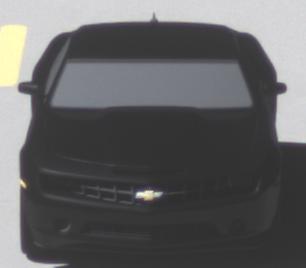
Make: Chevrolet
Model: Camaro Cabriolet 6.2 V8
Detailed model: Camaro (V) Coupé
Model produced from: 2011/09
Model produced until: 2014/02
Doors: 2
Color: black
Road condition: dry road
Daytime: midday
Contrast: high contrast